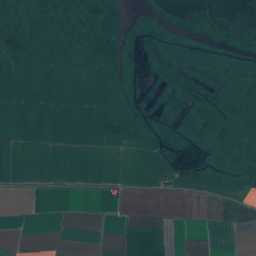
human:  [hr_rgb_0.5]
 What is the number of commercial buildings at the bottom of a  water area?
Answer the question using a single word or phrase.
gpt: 0

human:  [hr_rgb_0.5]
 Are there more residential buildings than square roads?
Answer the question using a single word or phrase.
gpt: yes

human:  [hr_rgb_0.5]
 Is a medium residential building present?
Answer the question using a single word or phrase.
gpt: yes

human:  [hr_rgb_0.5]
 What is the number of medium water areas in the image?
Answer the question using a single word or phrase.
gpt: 9

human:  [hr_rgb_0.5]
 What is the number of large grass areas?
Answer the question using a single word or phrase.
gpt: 8

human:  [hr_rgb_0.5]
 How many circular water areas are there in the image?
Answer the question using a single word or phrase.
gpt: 0

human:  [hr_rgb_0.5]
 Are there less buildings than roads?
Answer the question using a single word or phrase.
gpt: yes

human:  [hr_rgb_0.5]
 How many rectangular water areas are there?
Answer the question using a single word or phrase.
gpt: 2

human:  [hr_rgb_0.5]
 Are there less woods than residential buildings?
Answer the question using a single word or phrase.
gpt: no

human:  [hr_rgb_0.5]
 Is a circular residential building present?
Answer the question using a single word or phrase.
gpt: yes

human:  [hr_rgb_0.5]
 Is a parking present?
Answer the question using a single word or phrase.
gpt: yes

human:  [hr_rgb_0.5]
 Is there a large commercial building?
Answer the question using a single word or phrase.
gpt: no

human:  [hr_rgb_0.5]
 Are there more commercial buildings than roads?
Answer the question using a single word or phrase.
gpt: no

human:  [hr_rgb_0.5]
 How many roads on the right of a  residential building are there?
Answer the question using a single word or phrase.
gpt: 27

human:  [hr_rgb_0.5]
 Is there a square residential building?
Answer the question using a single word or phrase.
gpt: yes

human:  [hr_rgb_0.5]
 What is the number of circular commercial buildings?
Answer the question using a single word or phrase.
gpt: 0

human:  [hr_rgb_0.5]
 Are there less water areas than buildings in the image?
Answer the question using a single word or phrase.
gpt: no

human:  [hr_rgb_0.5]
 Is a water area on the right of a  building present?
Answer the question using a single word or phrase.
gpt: yes

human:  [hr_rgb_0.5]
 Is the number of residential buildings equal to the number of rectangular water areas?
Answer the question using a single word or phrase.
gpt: yes

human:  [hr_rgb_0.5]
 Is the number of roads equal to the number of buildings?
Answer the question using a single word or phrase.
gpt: no

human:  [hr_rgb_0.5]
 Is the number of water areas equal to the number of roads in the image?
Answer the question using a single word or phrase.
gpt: no

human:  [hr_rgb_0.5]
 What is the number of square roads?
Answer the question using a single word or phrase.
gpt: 0

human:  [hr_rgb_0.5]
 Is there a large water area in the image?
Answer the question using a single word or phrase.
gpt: yes

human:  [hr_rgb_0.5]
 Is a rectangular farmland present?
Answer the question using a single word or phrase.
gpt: no

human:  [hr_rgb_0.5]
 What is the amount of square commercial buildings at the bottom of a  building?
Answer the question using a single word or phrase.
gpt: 0

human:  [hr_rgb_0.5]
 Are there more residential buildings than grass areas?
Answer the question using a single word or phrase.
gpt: no

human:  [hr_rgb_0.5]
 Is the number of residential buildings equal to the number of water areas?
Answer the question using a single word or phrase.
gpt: no

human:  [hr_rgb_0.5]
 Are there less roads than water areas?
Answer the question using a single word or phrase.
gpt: no

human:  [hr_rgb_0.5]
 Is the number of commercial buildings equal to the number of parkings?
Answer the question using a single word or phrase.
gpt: no

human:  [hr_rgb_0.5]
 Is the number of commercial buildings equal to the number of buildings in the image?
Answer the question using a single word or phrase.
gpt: no

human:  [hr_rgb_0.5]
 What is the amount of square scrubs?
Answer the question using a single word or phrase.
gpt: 0

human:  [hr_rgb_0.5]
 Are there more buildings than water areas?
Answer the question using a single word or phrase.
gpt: no

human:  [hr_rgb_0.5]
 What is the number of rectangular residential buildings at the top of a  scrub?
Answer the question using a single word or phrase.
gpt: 0

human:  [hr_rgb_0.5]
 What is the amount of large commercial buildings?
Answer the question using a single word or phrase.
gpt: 0

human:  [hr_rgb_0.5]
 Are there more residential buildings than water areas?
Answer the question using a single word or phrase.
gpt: no

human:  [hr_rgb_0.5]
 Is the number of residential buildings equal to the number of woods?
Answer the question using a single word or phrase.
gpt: no